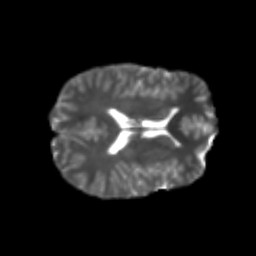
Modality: T2w
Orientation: axial
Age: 21
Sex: male
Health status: healthy
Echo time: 0.074 s